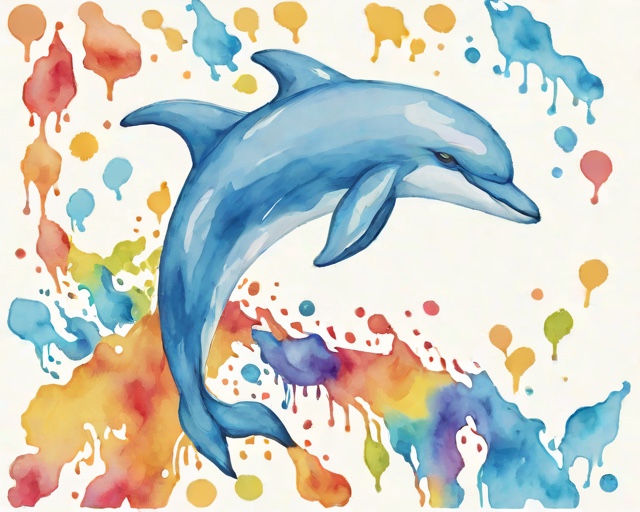
Category: Pets